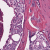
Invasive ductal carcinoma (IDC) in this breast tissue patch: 0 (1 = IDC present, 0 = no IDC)